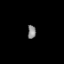
Tissue: lung
Cell type: Others
Senescence score: 0.2237
Nuclear area (px): 108
Mean DAPI intensity: 135.148